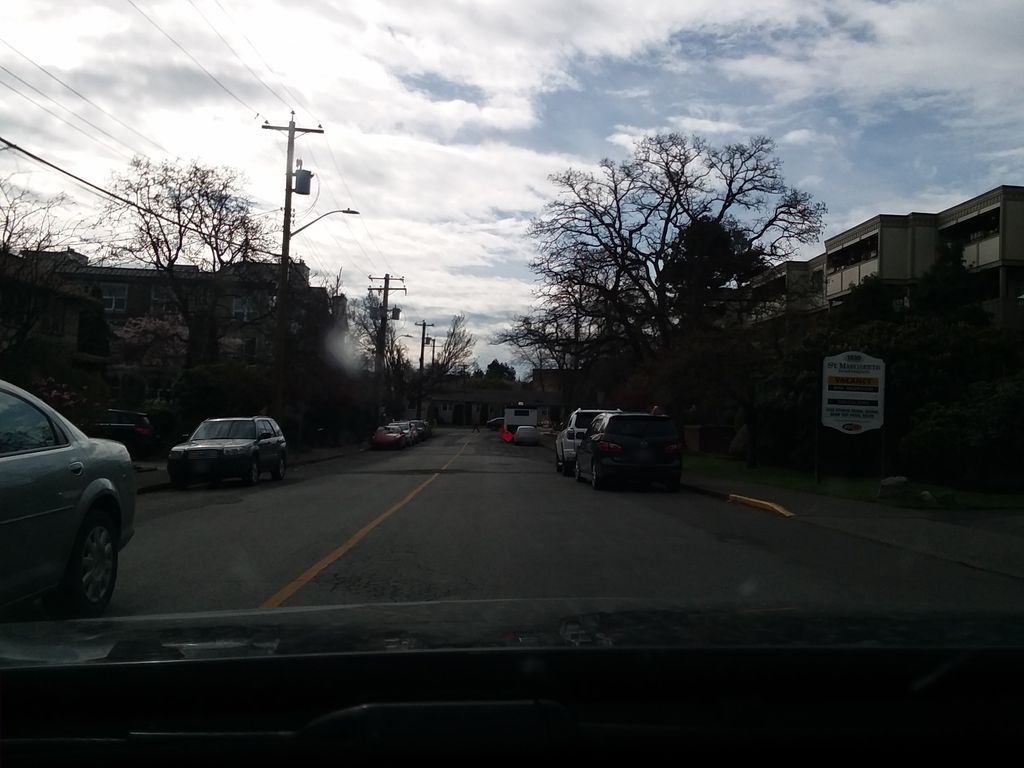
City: victoria